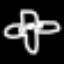
Label: airplane